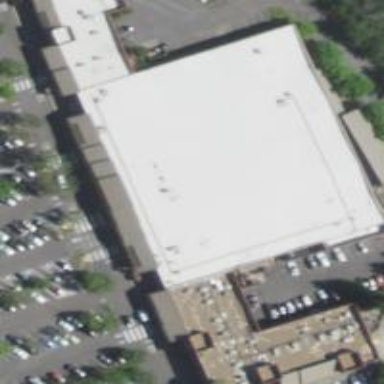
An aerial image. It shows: Supermarket.